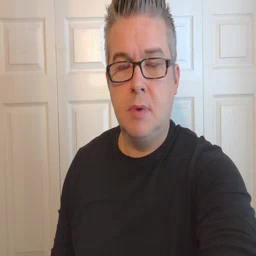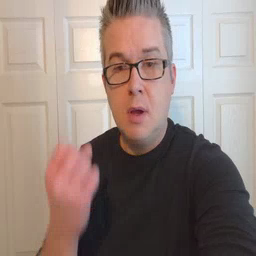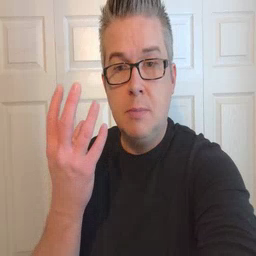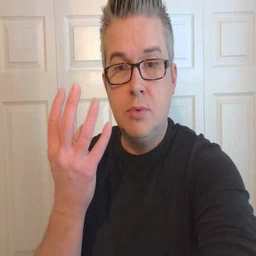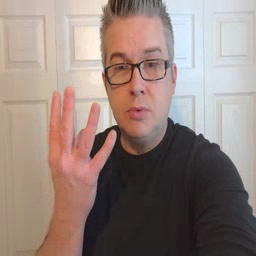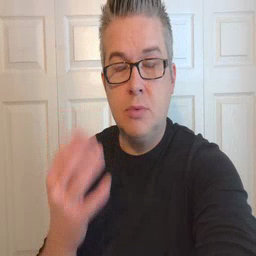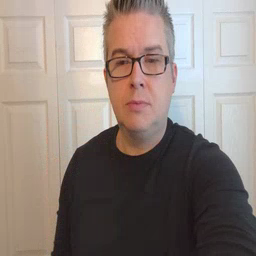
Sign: many